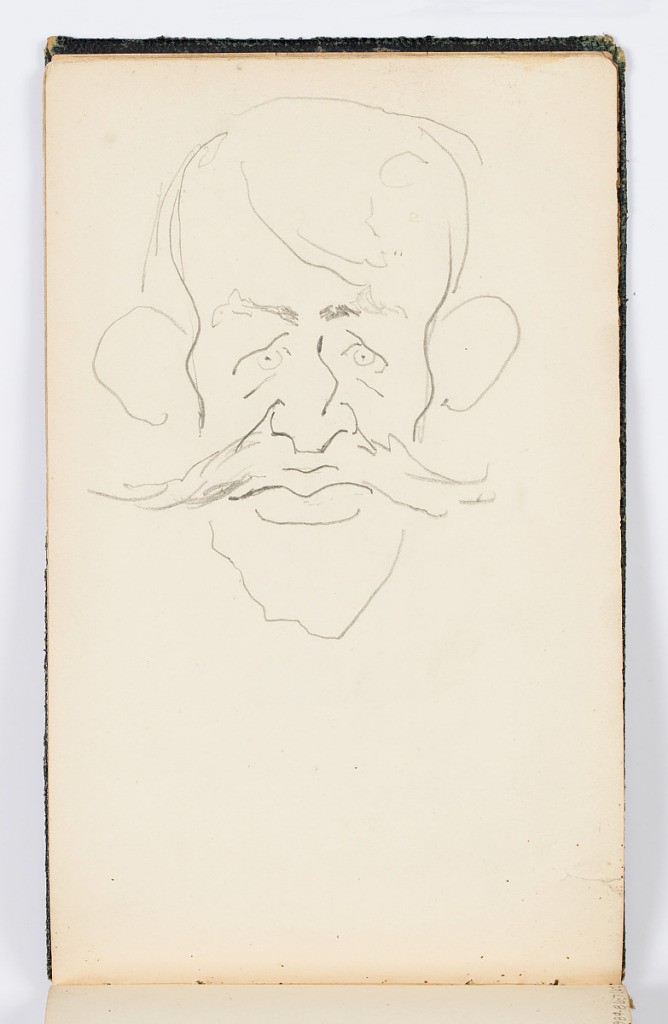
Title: Sketchbook Page: Caricature
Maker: Kenyon Cox, American, 1856–1919
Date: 1883
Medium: Graphite on paper
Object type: Sketchbook folio
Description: Recto: Caricature of a man with a mustache, facing frontally.
Verso: Indistinct sketch, possibly of a landscape.